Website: crate-barrel
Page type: billing-address
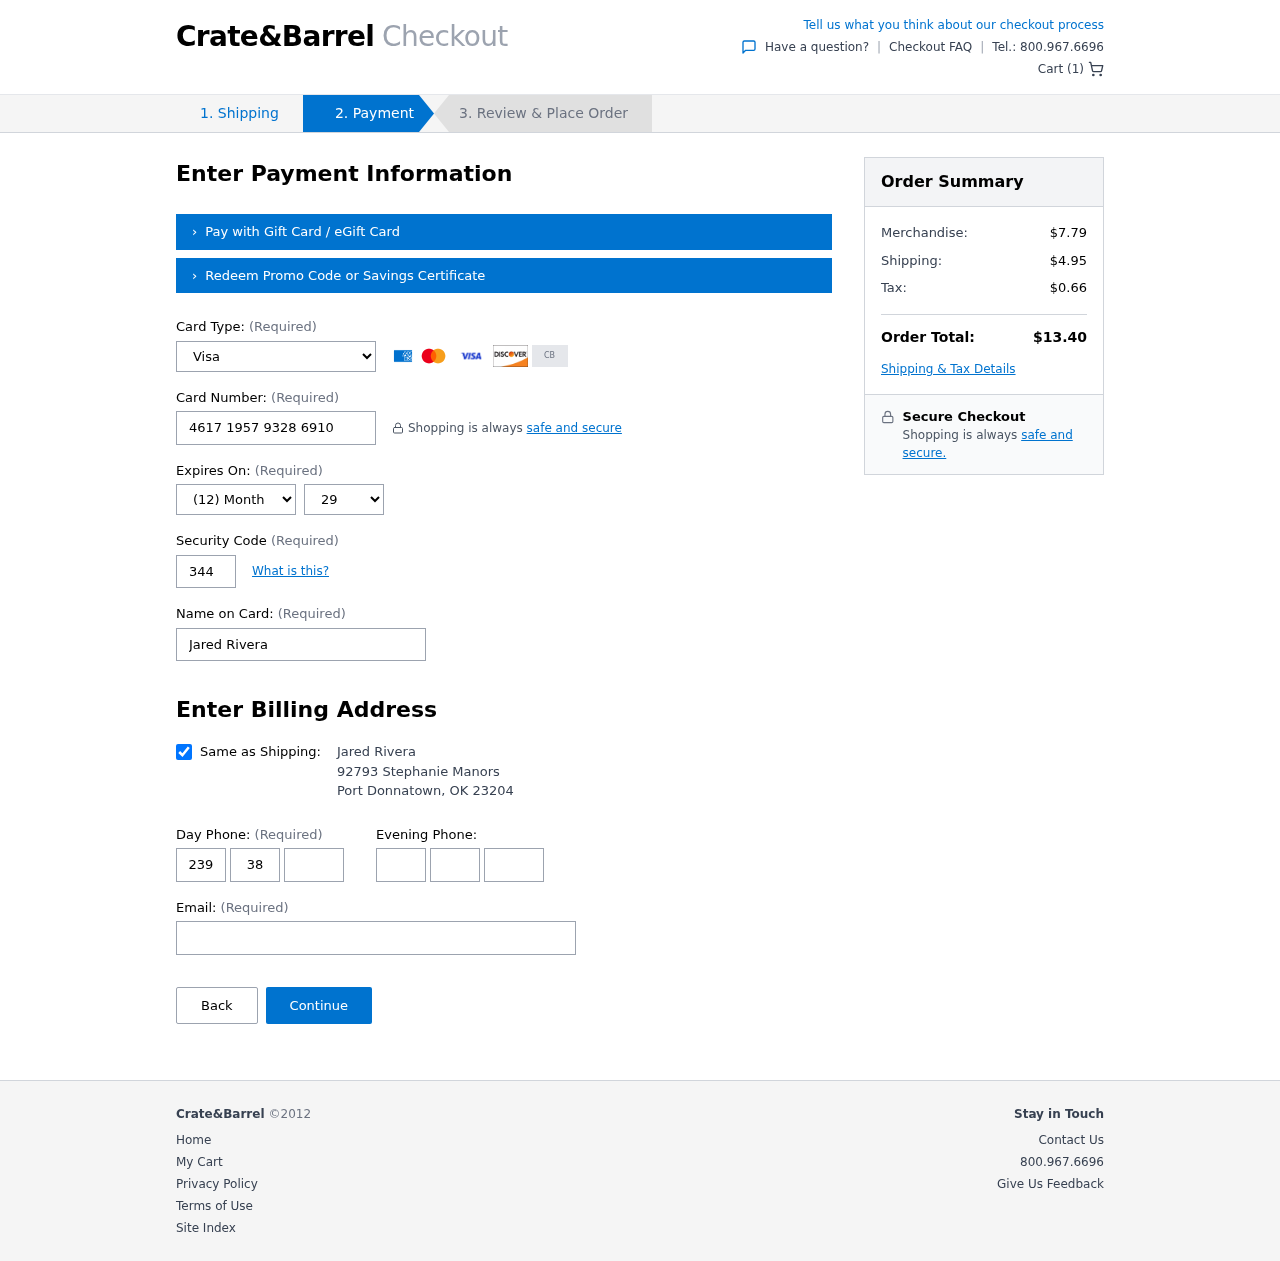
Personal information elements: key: PII_CARD_CVV
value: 344
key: PII_CARD_EXPIRY_MONTH
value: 12
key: PII_CARD_EXPIRY_YEAR
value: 29
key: PII_CARD_NUMBER
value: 4617 1957 9328 6910
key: PII_CARD_TYPE
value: Visa
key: PII_CITY
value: Port Donnatown
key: PII_EMAIL
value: jared.rivera@gmail.com
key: PII_FULLNAME
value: Jared Rivera
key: PII_PHONE_AREA
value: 239
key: PII_PHONE_PREFIX
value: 386
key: PII_PHONE_SUFFIX
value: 6255
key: PII_POSTCODE
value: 23204
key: PII_STATE_ABBR
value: OK
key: PII_STREET
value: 92793 Stephanie Manors
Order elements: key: ORDER_NUM_ITEMS
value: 1
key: ORDER_SUBTOTAL
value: $7.79
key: ORDER_SHIPPING_COST
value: $4.95
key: ORDER_TAX
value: $0.66
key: ORDER_TOTAL
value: $13.40